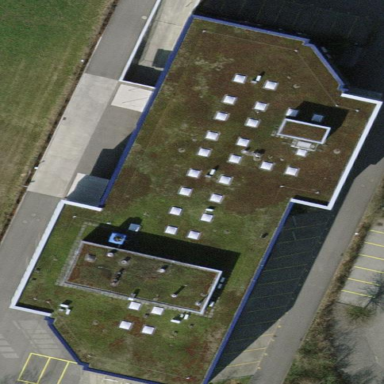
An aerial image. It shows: Office building with flat roof.